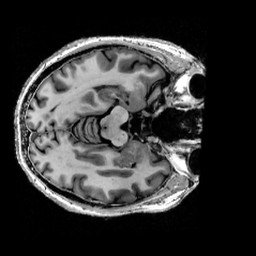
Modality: T1w
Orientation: axial
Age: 40
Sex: female
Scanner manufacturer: siemens
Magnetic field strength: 7 T
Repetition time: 6 s
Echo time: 0.00283 s